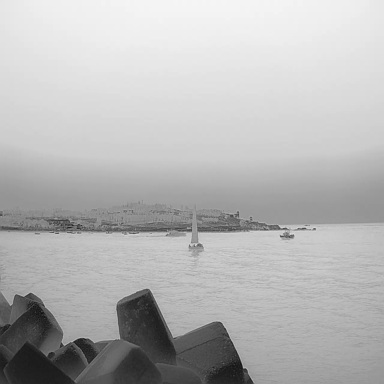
There is a canoe in the infrared image.